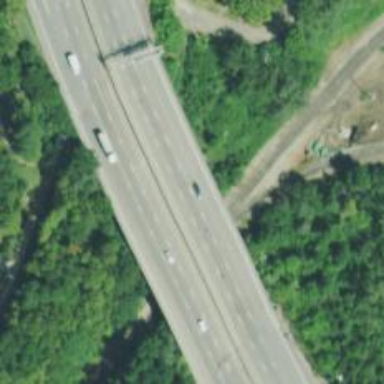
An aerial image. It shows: Motorway bridge.